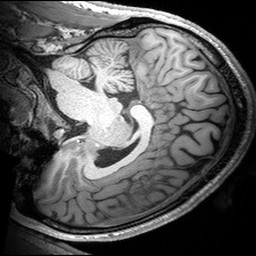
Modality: T1w
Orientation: sagittal
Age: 23
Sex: male
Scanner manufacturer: siemens
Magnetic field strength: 3 T
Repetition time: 2.53 s
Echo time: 0.00299 s